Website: home-depot
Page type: receipt
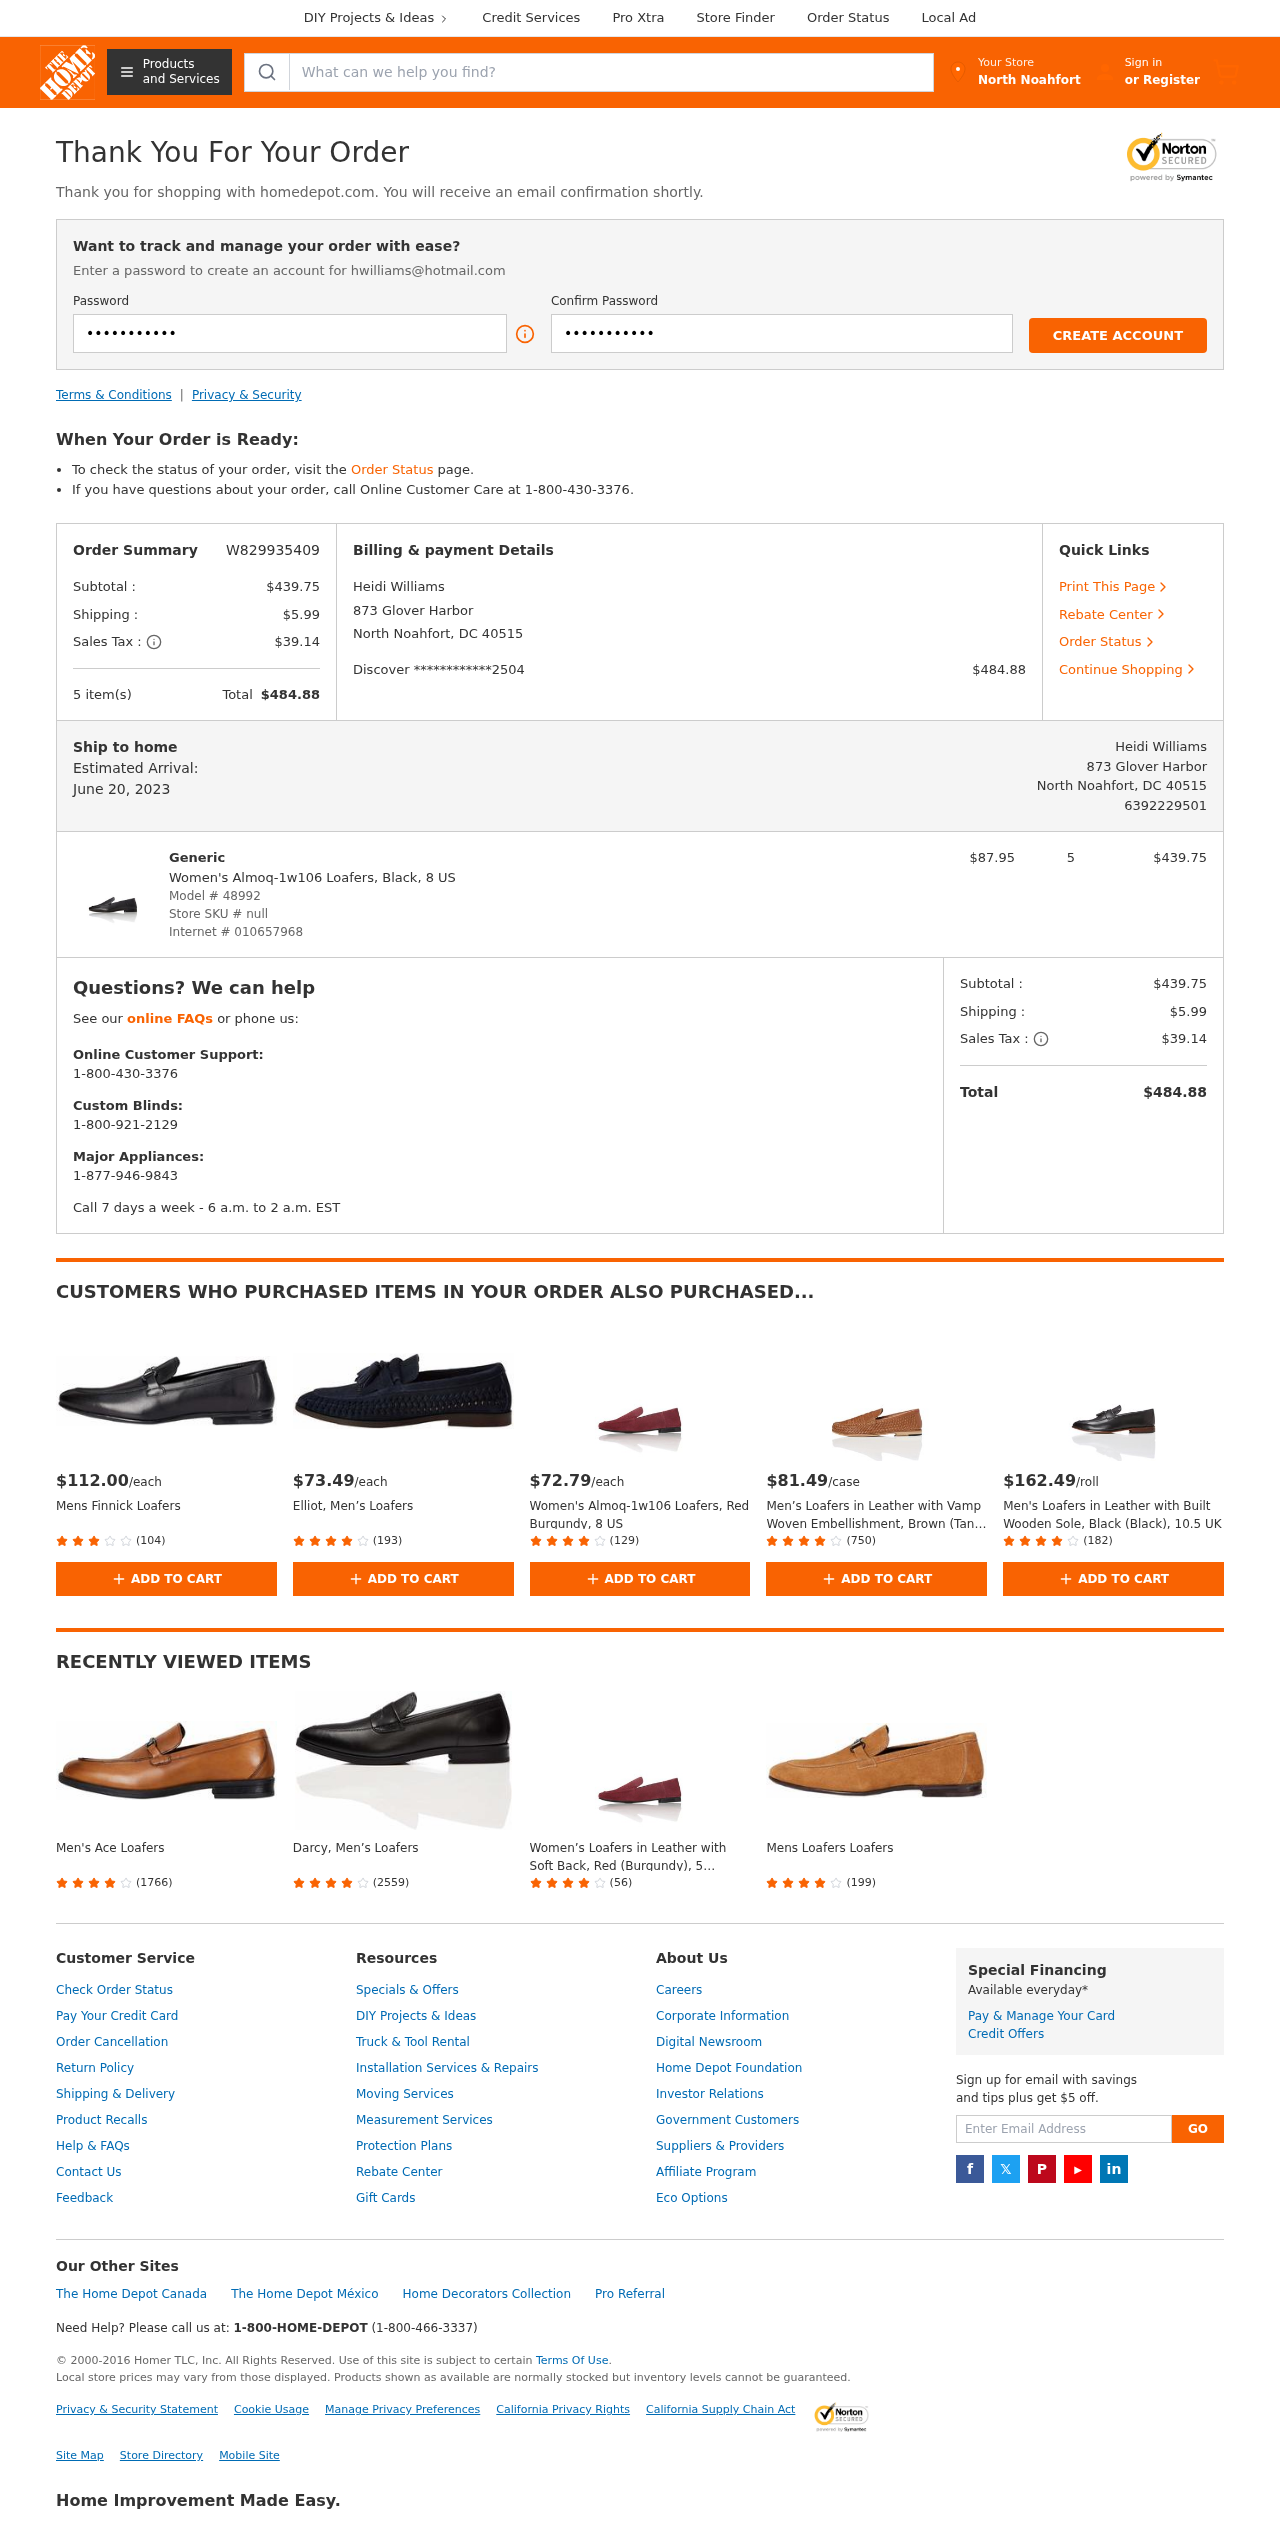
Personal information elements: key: PII_CARD_LAST4
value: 2504
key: PII_CARD_TYPE
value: Discover
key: PII_CITY
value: North Noahfort
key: PII_EMAIL
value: hwilliams@hotmail.com
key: PII_FULLNAME
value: Heidi Williams
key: PII_PHONE
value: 6392229501
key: PII_STREET
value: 873 Glover Harbor
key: PII_CITY_STATE_ZIP
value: North Noahfort, DC 40515
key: PII_FULLNAME2
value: Heidi Williams
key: PII_POSTCODE
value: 40515
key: PII_STATE_ABBR
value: DC
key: PII_STATE
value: DC
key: PII_POSTCODE_FULL
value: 40515
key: PII_CITY_STATE
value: North Noahfort, DC
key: PII_POSTCODE_NUMERIC
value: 40515
Product elements: key: PRODUCT1_BRAND
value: Generic
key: PRODUCT1_NAME
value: Women's Almoq-1w106 Loafers, Black, 8 US
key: PRODUCT1_PRICE
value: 87.95
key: PRODUCT1_QUANTITY
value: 5
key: PRODUCT2_PRICE
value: $112.00
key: PRODUCT2_NAME
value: Mens Finnick Loafers
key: PRODUCT2_NUM_RATINGS
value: (104)
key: PRODUCT3_PRICE
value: $73.49
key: PRODUCT3_NAME
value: Elliot, Men’s Loafers
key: PRODUCT3_NUM_RATINGS
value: (193)
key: PRODUCT4_PRICE
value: $72.79
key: PRODUCT4_NAME
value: Women's Almoq-1w106 Loafers, Red Burgundy, 8 US
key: PRODUCT4_NUM_RATINGS
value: (129)
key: PRODUCT5_PRICE
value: $81.49
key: PRODUCT5_NAME
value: Men’s Loafers in Leather with Vamp Woven Embellishment, Brown (Tan), 7 UK
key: PRODUCT5_NUM_RATINGS
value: (750)
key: PRODUCT6_PRICE
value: $162.49
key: PRODUCT6_NAME
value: Men's Loafers in Leather with Built Wooden Sole, Black (Black), 10.5 UK
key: PRODUCT6_NUM_RATINGS
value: (182)
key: PRODUCT7_NAME
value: Men's Ace Loafers
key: PRODUCT7_NUM_RATINGS
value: (1766)
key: PRODUCT8_NAME
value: Darcy, Men’s Loafers
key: PRODUCT8_NUM_RATINGS
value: (2559)
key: PRODUCT9_NAME
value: Women’s Loafers in Leather with Soft Back, Red (Burgundy), 5 UK,ALMOQ-1W1-06
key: PRODUCT9_NUM_RATINGS
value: (56)
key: PRODUCT10_NAME
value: Mens Loafers Loafers
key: PRODUCT10_NUM_RATINGS
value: (199)
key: PRODUCT_MODEL_NUMBER
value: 48992
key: PRODUCT_INTERNET_NUMBER
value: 010657968
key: PRODUCT1_LINE_TOTAL
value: $439.75
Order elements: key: ORDER_ID
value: W829935409
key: ORDER_SUBTOTAL
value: $439.75
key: ORDER_SHIPPING_COST
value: $5.99
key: ORDER_TAX
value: $39.14
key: ORDER_NUM_ITEMS
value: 5 item(s)
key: ORDER_TOTAL
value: $484.88
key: ORDER_DELIVERY_DATE
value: June 20, 2023
Search elements: key: HEADER_SEARCH
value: What can we help you find?
Other elements: key: STORE_SKU
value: null